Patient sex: F
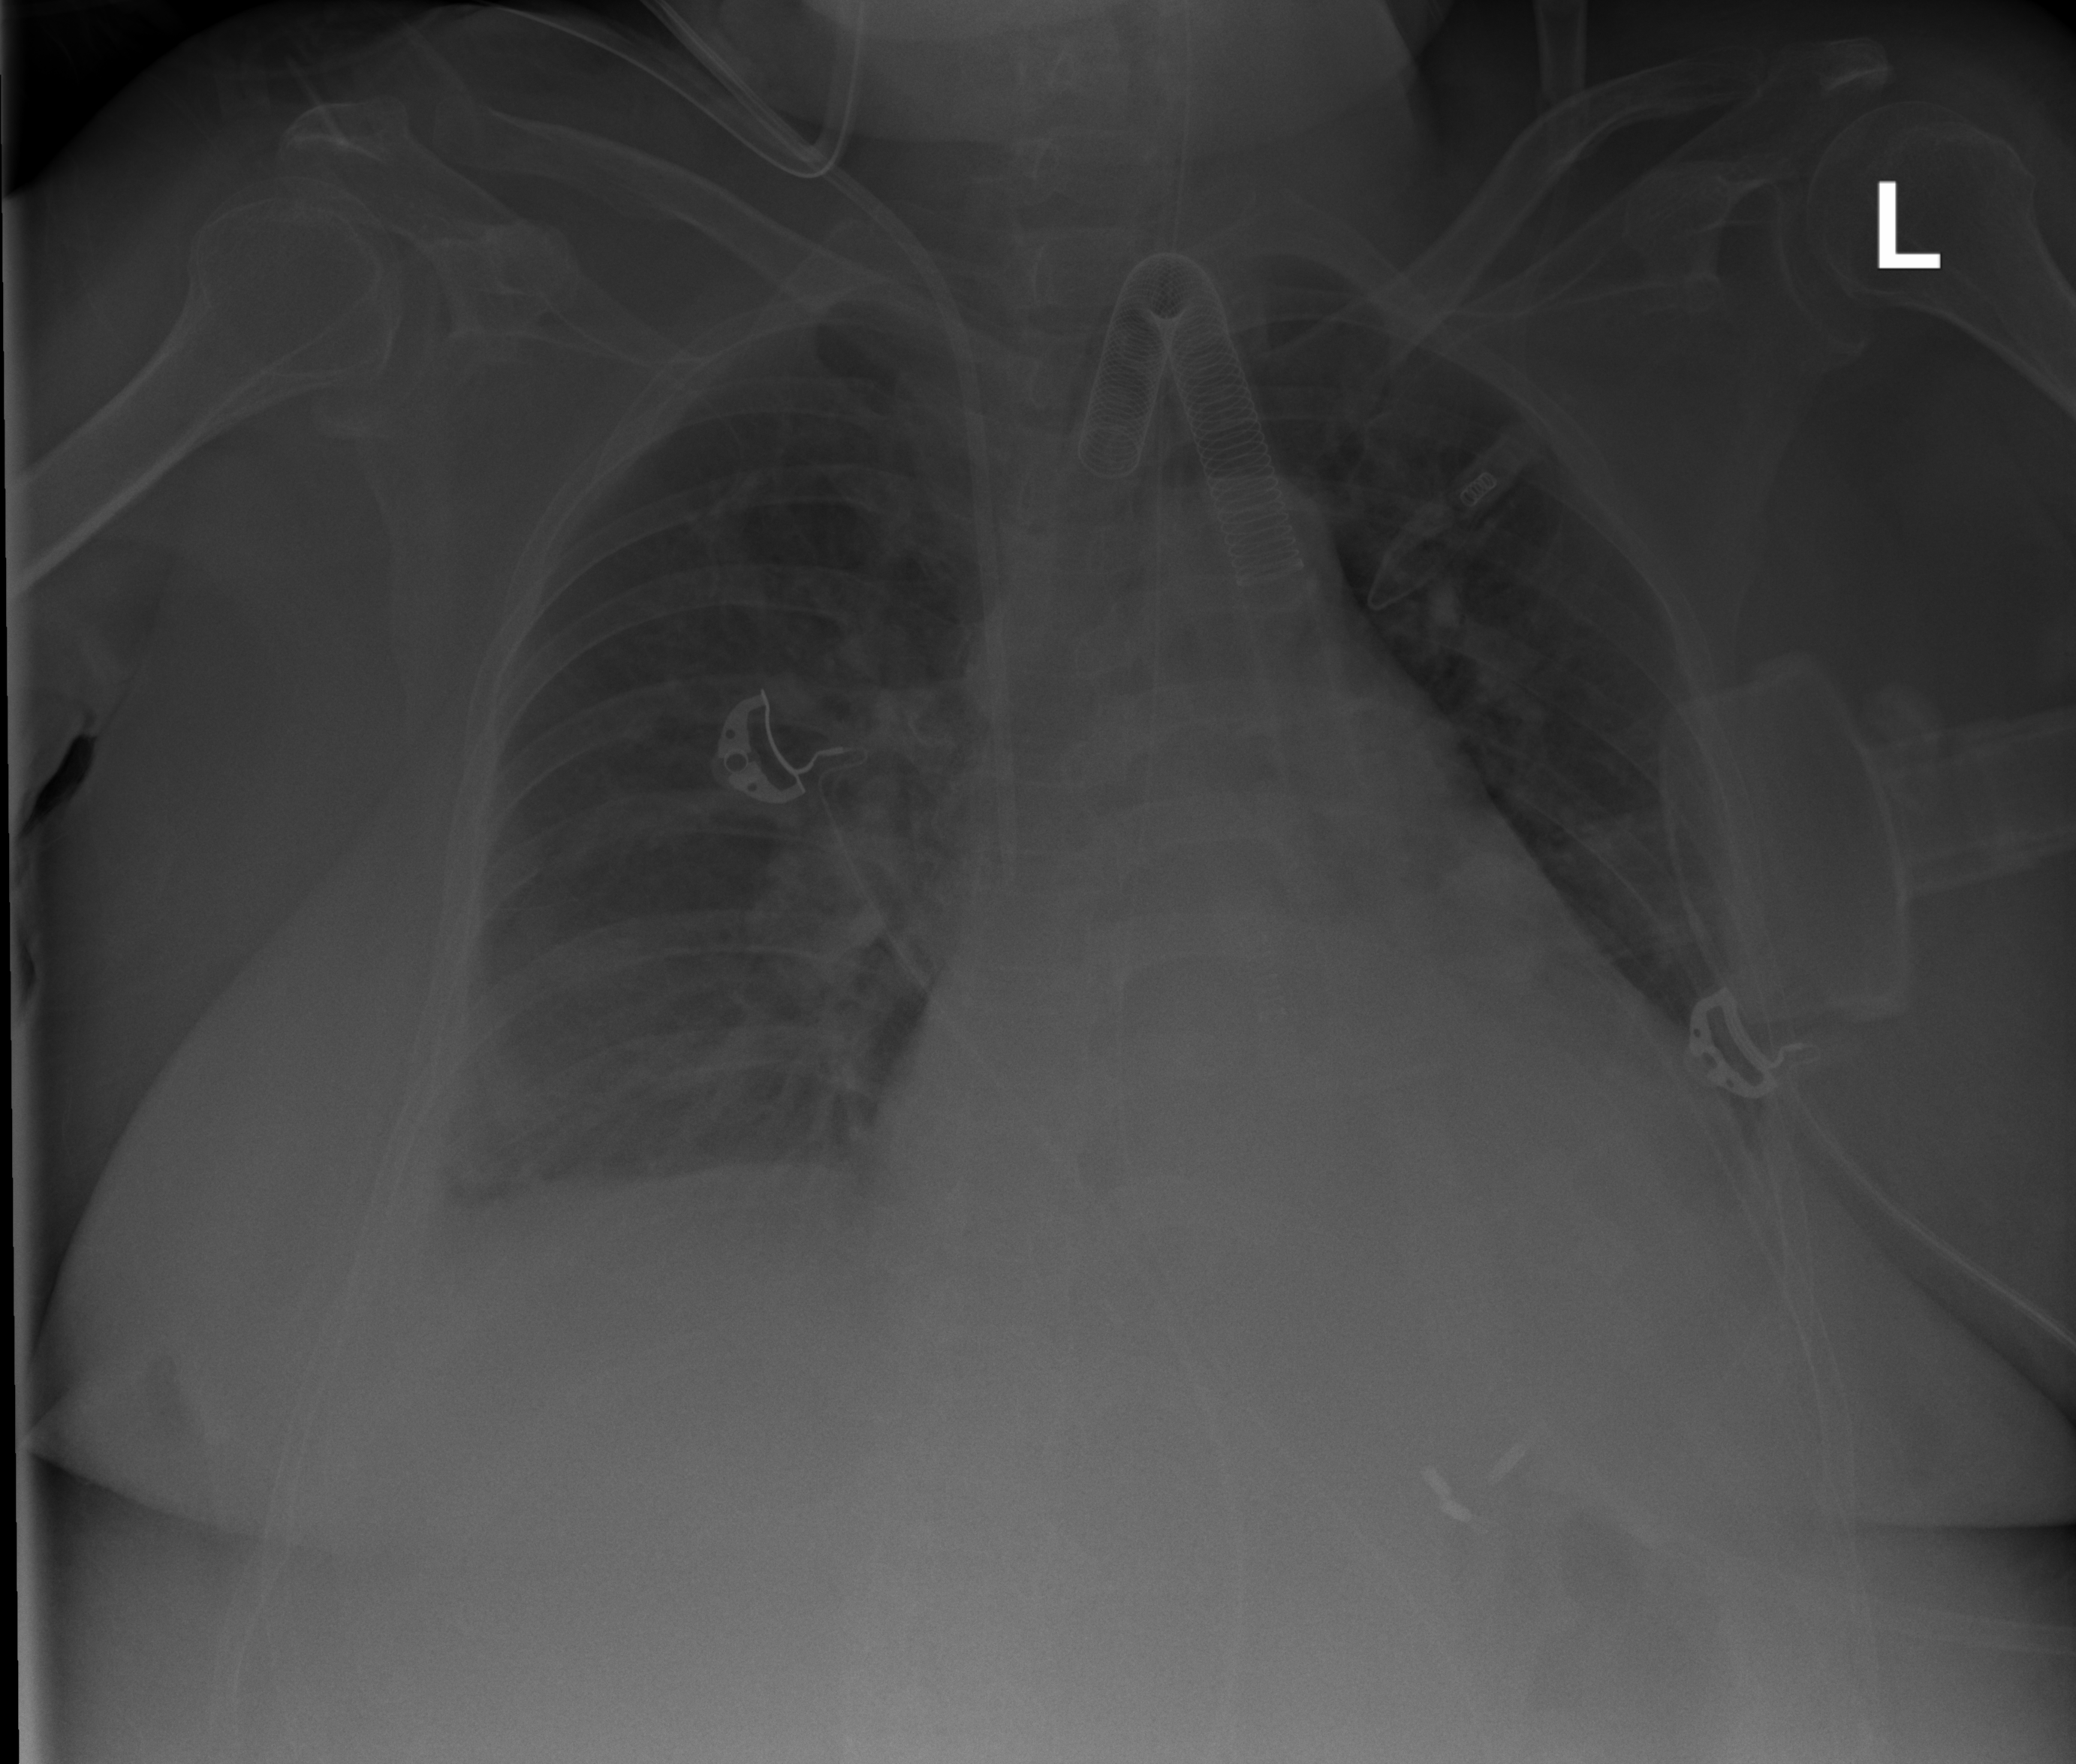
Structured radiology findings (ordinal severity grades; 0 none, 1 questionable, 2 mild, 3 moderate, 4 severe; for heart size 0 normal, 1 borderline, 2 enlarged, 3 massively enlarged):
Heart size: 2
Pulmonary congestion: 2
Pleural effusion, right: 2
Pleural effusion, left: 1
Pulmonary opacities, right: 0
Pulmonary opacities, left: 0
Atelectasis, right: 2
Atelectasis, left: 1